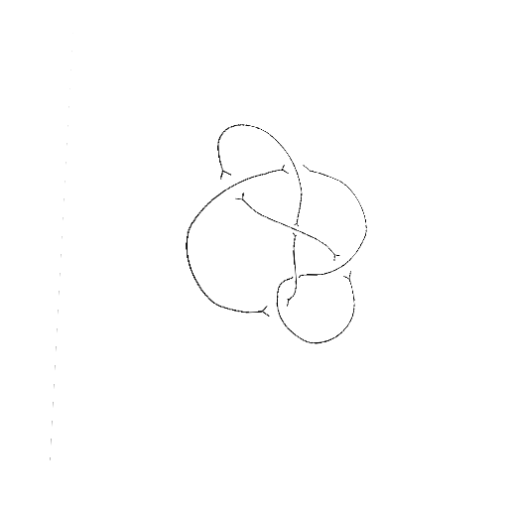
Crossing number: 6